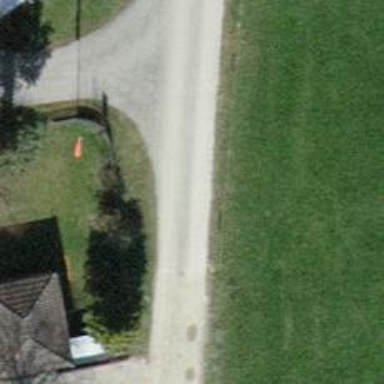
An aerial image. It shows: Well-maintained track road with grade 1 tracktype.